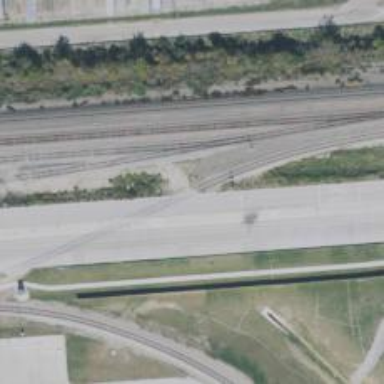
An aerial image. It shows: Railway yard in service.